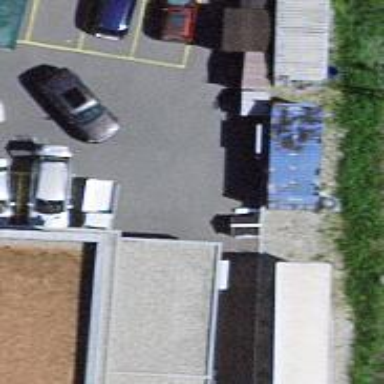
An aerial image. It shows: Parking area.